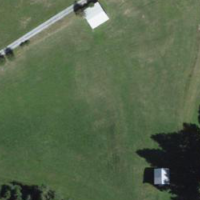
EUNIS habitat code: 24
Species observed at this site:
Plantago media
Neotinea ustulata